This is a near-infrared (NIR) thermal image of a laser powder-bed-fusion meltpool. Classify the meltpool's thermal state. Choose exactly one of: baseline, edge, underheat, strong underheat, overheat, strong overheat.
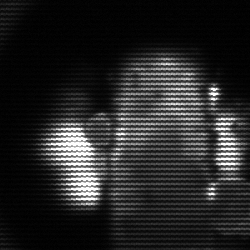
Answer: strong underheat